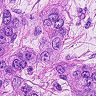
Metastatic tissue present: yes